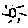
Label: sun